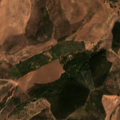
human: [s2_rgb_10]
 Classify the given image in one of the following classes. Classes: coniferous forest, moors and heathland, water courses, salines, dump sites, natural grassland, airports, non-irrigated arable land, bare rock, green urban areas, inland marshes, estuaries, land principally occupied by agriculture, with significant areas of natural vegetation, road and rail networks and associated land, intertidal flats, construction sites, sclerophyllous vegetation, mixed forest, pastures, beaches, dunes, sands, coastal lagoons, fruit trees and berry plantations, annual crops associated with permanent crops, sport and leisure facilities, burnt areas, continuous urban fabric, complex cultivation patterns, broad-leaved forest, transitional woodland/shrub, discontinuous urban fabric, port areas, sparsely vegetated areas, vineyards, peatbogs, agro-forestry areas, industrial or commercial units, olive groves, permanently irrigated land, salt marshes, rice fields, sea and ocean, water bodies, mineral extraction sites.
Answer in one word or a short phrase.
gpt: non-irrigated arable land, broad-leaved forest, transitional woodland/shrub